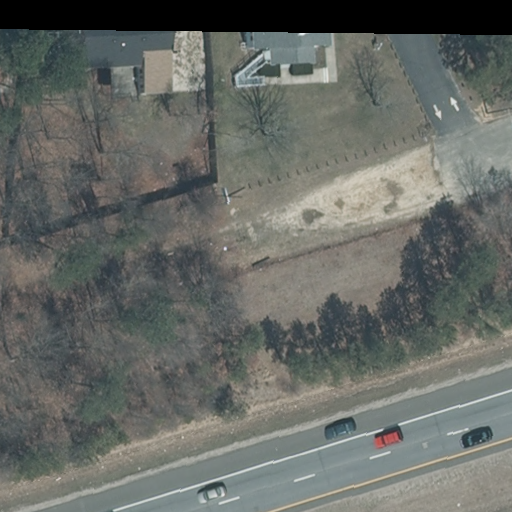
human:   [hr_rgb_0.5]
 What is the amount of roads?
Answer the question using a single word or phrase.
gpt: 1

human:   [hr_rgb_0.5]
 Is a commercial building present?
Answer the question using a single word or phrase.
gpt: no

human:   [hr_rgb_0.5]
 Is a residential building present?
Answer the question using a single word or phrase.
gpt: yes

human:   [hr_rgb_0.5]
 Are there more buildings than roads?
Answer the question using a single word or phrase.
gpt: yes

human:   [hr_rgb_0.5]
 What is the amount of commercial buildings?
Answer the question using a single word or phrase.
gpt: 0

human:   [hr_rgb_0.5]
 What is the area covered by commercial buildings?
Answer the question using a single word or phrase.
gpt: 0m2

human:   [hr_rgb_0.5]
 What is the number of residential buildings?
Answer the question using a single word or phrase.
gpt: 2

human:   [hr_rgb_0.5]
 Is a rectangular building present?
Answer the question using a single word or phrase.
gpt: no

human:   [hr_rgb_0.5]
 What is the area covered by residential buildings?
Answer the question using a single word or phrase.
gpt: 508m2

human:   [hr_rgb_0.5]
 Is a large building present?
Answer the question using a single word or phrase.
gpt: no

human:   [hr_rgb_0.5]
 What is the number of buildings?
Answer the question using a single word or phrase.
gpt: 2

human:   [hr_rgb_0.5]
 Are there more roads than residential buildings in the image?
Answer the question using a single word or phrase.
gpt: no

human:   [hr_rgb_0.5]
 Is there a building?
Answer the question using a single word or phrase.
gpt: yes

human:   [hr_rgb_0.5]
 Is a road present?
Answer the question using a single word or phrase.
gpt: yes

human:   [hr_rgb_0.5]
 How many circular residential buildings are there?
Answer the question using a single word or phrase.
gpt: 0

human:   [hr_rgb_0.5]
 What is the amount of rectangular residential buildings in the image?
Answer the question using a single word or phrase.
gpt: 0

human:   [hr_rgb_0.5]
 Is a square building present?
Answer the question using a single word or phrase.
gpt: no

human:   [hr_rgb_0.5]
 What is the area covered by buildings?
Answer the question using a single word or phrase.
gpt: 508m2

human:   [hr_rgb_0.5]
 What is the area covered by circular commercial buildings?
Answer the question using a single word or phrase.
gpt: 0m2

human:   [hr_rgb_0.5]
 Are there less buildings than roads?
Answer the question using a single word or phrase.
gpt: no

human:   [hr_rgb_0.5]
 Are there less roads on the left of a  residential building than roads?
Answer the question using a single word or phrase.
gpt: yes

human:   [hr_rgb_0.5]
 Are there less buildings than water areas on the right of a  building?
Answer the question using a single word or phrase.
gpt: no

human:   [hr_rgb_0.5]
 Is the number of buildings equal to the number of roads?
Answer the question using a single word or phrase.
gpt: no

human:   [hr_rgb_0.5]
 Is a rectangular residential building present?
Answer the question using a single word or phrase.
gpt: no

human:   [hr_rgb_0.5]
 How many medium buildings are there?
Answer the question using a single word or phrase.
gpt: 2

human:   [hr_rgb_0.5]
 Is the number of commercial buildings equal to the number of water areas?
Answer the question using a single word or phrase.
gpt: yes

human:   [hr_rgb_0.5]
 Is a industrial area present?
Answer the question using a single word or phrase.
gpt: no

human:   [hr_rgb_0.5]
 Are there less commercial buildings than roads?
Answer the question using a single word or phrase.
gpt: yes

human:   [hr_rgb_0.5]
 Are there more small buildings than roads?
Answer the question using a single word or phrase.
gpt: no

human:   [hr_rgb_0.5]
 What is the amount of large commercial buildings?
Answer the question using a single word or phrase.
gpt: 0

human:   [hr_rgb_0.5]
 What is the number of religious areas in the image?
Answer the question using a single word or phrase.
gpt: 0

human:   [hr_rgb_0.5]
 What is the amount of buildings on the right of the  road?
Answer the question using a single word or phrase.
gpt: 0

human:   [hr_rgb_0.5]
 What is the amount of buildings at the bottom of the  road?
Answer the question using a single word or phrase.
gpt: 0

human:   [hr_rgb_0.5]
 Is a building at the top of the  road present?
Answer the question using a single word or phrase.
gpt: yes

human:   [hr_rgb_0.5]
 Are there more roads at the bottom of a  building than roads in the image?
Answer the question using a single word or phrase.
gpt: no

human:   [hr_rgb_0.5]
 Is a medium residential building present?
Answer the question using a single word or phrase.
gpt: yes

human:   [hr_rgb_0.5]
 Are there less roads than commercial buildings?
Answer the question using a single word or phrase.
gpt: no

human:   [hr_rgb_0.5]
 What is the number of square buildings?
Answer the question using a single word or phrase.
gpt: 0

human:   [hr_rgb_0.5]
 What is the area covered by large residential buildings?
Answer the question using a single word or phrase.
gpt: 0m2

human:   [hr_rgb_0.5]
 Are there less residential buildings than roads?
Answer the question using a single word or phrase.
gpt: no

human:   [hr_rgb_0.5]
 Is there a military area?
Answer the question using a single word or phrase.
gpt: no

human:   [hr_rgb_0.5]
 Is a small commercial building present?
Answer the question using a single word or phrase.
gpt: no

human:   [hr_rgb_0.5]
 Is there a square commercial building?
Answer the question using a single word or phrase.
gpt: no

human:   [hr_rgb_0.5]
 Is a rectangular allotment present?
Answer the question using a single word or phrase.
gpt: no

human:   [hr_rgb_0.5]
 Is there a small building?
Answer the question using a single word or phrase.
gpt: no

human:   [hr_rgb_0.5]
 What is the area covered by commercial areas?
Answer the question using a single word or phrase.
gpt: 0m2

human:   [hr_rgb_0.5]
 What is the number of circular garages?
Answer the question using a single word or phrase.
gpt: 0

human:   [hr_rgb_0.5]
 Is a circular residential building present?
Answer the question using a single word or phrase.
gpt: no

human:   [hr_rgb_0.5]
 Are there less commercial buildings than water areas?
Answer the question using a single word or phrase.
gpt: no

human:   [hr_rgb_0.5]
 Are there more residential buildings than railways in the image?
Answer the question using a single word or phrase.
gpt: yes

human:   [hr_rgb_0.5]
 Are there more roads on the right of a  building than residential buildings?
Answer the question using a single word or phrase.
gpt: no

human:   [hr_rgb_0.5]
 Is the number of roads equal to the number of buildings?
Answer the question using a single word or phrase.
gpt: no

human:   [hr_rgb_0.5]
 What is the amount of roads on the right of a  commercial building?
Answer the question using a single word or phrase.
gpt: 0

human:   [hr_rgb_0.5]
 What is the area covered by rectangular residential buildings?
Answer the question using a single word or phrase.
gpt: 0m2

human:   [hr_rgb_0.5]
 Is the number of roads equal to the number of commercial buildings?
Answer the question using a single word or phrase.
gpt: no

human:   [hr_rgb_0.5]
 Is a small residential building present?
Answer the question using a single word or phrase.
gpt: no

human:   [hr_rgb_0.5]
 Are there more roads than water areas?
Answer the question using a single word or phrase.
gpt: yes

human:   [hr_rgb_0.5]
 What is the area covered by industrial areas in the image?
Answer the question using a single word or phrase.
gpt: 0m2

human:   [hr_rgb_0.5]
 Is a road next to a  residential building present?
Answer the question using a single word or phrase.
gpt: yes

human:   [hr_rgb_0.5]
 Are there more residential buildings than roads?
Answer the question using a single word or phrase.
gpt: yes

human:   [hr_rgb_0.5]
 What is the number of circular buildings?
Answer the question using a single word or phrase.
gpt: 0

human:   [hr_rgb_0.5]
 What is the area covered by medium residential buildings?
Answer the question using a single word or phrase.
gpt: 508m2

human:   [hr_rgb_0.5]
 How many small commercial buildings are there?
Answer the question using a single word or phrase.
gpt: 0

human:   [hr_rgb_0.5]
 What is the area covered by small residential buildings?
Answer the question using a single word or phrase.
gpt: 0m2